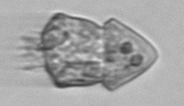
Label: Strombidium_inclinatum